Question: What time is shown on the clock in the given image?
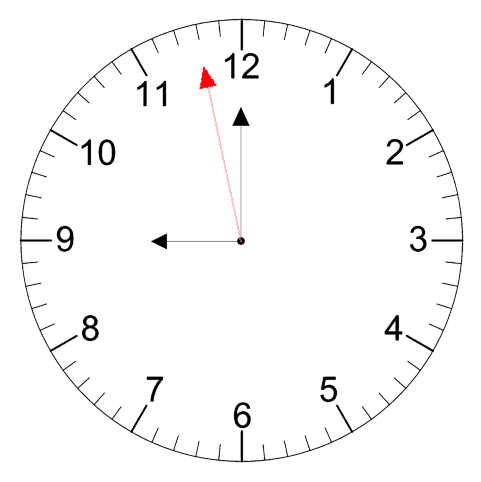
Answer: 08:59:58